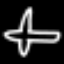
Label: airplane